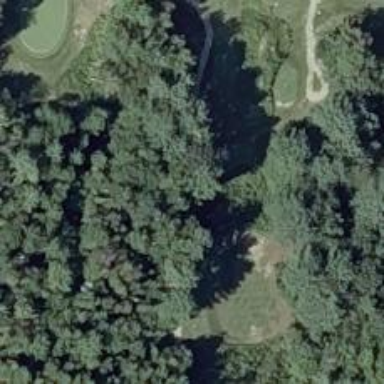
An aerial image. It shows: Well-maintained path intended for golf.